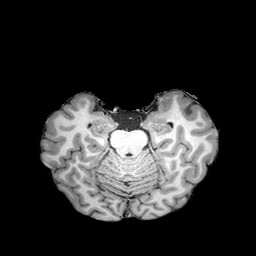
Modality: T1w
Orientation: coronal
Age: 29
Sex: female
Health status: healthy